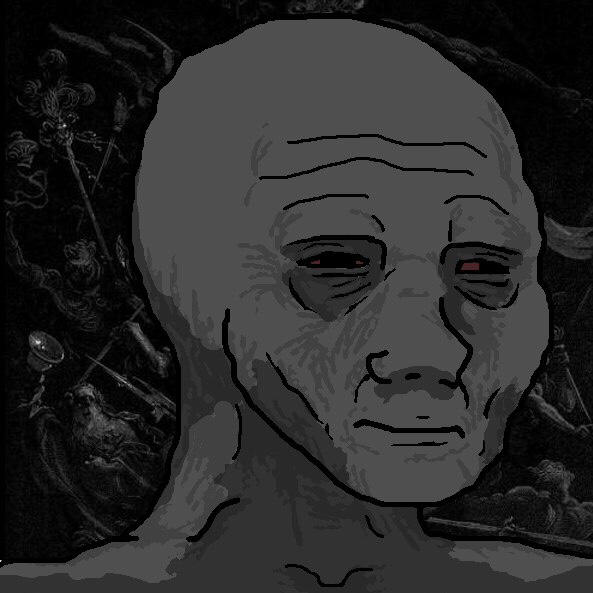
Label: 5_Wojak_with_Background